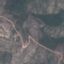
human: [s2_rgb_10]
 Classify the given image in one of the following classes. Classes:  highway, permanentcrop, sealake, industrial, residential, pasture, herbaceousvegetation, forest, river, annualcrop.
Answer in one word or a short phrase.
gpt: HerbaceousVegetation